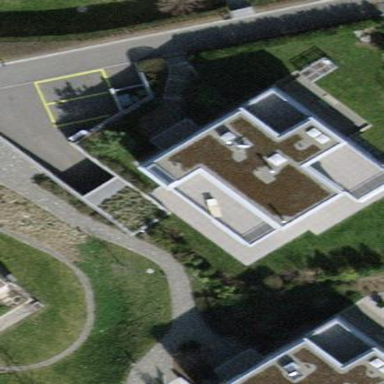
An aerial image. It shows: Flat-roofed house.